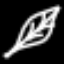
Label: leaf